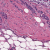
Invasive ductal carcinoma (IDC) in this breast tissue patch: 0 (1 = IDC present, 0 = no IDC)